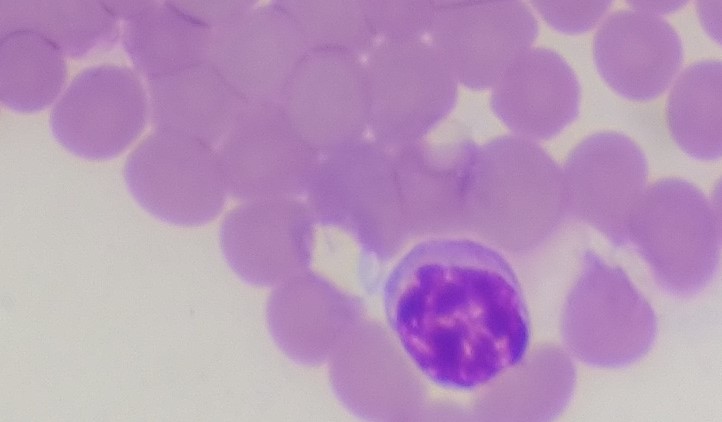
White blood cell type: Lymphocyte